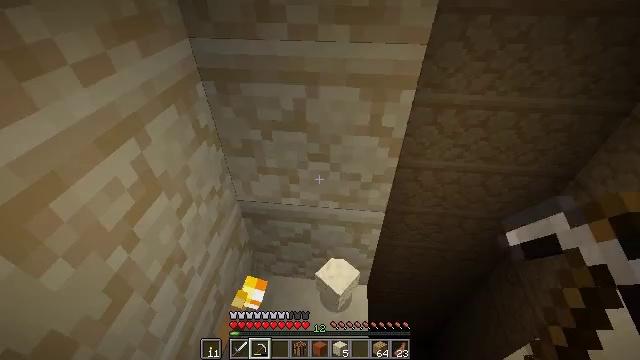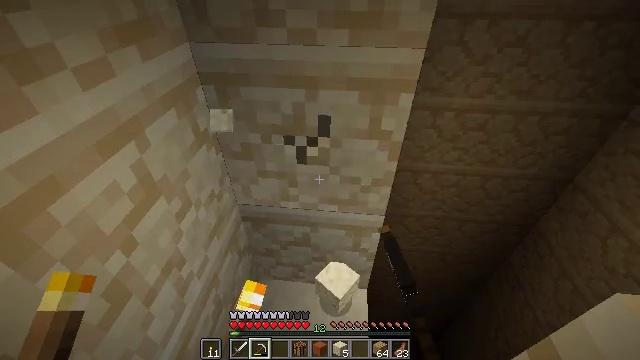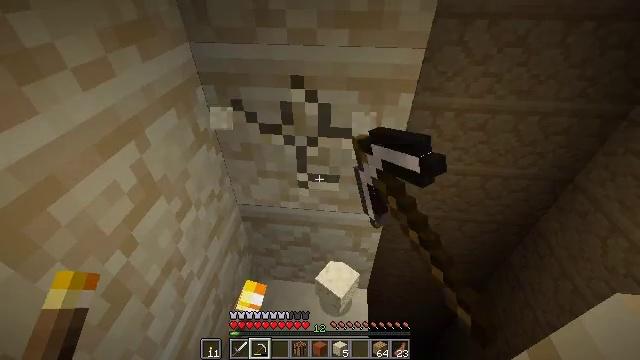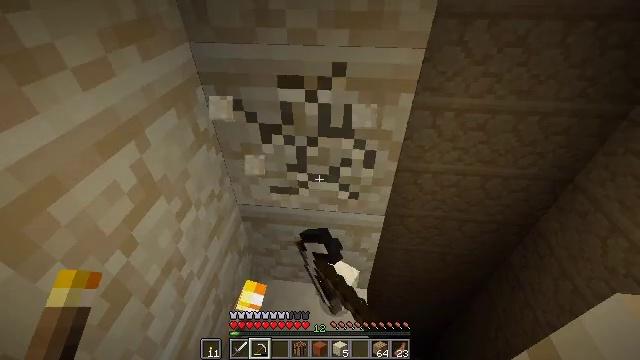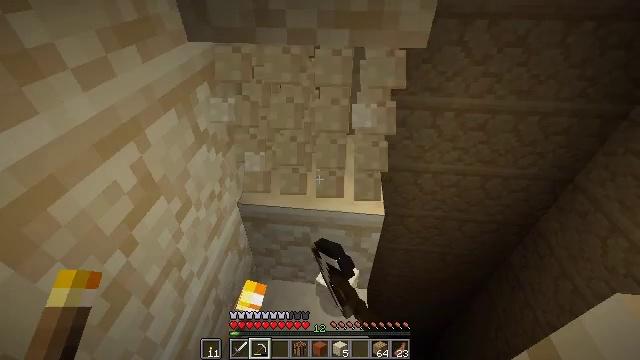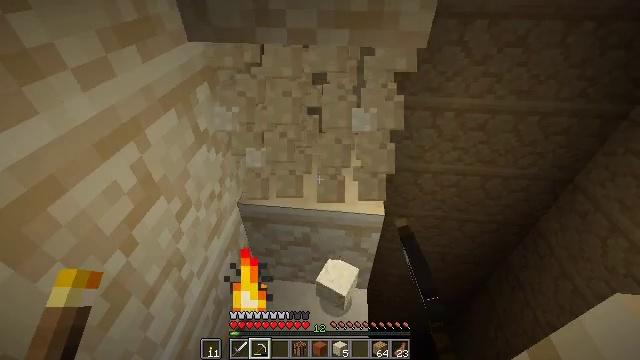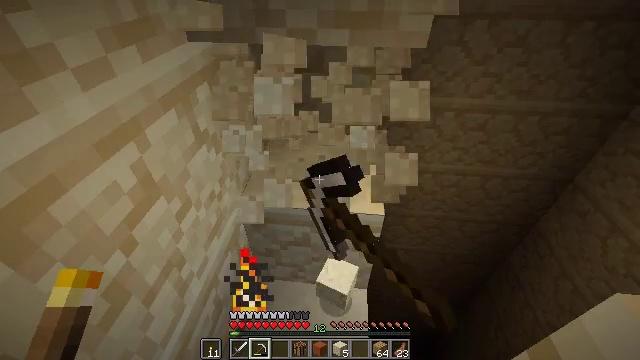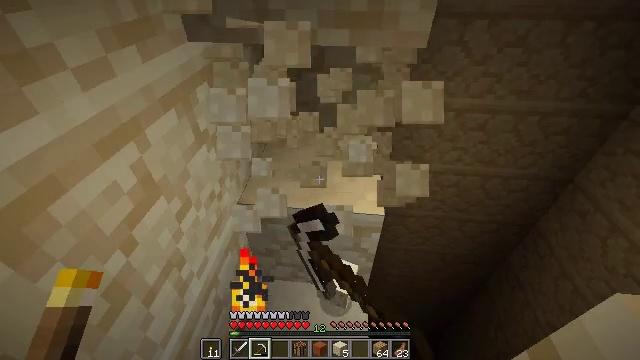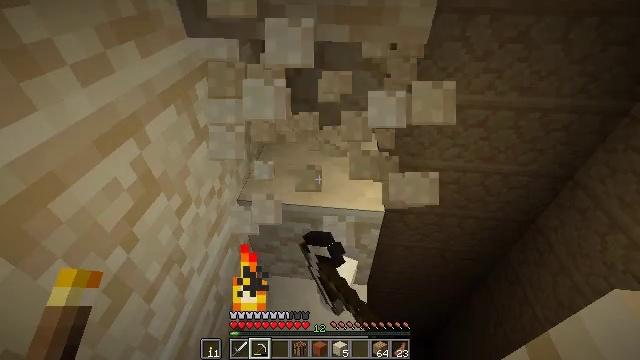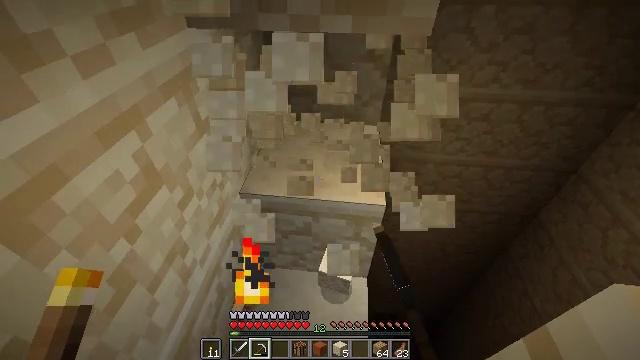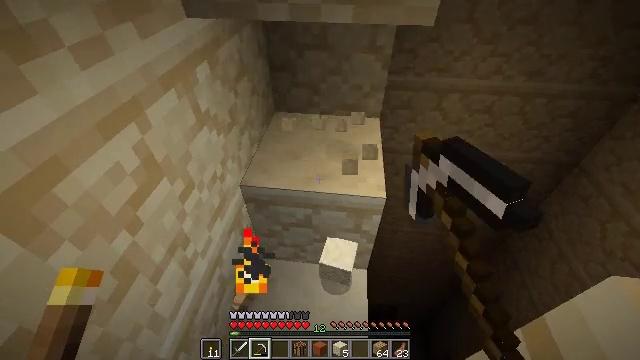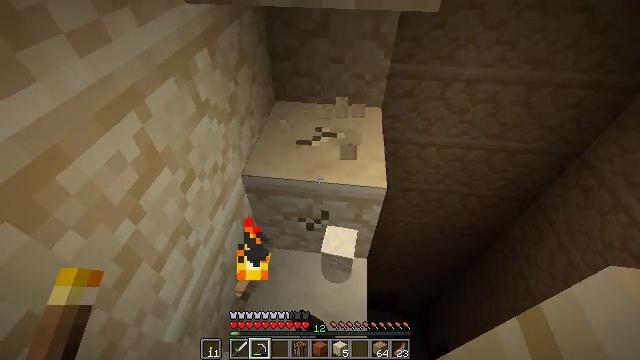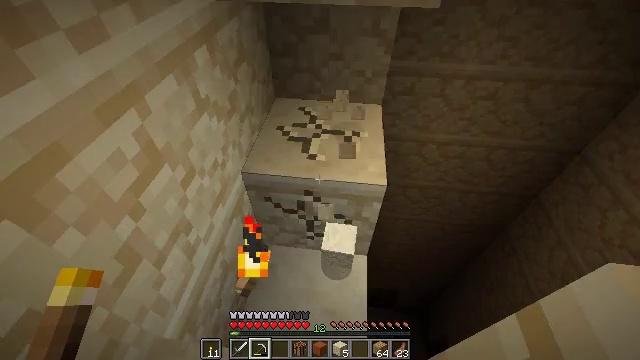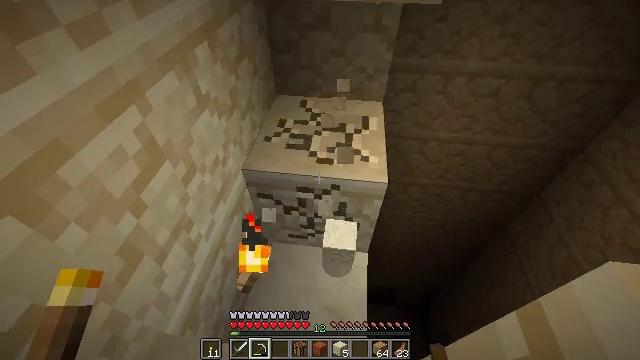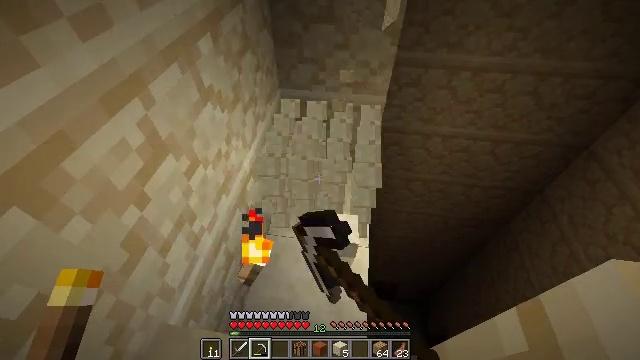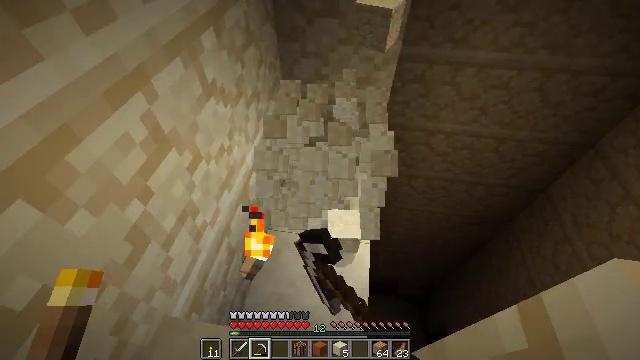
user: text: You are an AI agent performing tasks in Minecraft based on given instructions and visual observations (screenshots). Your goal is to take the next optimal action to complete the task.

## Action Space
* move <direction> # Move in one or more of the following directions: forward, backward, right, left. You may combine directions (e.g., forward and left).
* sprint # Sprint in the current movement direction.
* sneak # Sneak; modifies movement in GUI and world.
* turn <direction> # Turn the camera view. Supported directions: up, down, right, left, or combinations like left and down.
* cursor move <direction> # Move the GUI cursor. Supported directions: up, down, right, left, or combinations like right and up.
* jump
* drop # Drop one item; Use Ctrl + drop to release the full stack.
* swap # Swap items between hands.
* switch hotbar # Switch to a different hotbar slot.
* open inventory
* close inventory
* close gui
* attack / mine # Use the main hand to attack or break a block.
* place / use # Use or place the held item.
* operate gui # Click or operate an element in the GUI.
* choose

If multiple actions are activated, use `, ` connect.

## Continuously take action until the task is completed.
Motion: motion action
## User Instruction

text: Mine the sandstone block.
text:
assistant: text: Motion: sneak, attack / mine
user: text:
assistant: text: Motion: sneak, attack / mine
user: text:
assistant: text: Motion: sneak, attack / mine
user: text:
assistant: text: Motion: sneak, attack / mine
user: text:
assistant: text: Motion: sneak, attack / mine
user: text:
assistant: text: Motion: sneak, attack / mine
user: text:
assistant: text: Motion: sneak, attack / mine
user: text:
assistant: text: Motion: sneak, attack / mine
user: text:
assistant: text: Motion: sneak, turn down, attack / mine
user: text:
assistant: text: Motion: sneak, turn down, attack / mine
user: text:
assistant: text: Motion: sneak, turn down, attack / mine
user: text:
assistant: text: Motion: sneak, attack / mine
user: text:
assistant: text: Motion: sneak, attack / mine
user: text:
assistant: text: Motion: sneak, turn down, attack / mine
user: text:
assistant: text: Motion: sneak, attack / mine
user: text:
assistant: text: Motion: move forward, attack / mine
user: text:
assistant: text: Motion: move forward, attack / mine
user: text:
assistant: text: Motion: move forward, turn down, attack / mine
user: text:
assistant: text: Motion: move forward, turn down, attack / mine
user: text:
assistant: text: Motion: move forward, turn down, attack / mine
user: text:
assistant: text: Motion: move forward, turn right and down
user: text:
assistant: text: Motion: move forward, turn right and down
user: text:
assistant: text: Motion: move forward, turn right and down, attack / mine
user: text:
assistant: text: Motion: attack / mine
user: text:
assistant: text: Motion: attack / mine
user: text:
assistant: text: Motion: turn right, attack / mine
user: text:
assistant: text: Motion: attack / mine
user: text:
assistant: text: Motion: attack / mine
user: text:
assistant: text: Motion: attack / mine
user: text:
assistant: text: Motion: attack / mine